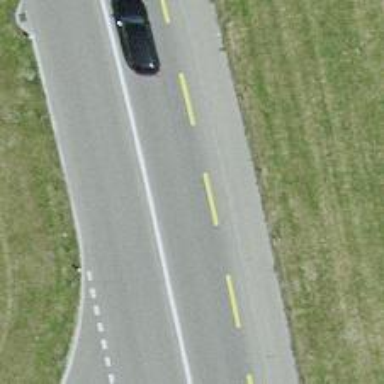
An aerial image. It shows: Asphalt road with primary highway designation and dedicated cycle lane on the left.